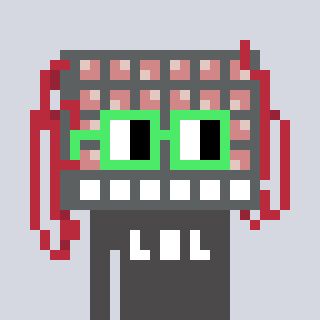
a pixel art character with square light green glasses, a turing-shaped head and a grayscale-colored body on a cool background